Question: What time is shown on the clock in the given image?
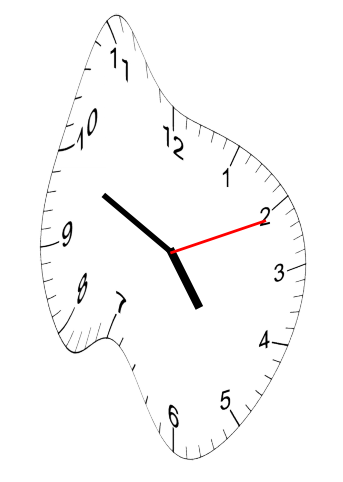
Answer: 04:49:11